Field crop: maize
Growth stage: 2
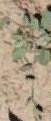
Species: convolvulus